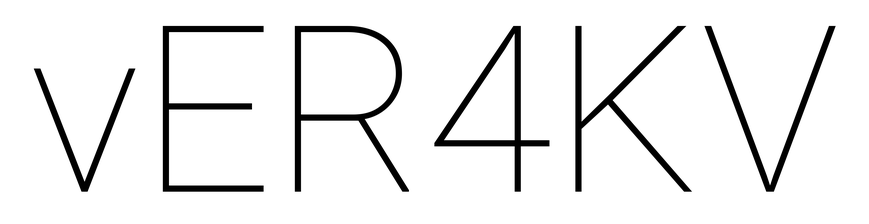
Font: Roboto_Thin